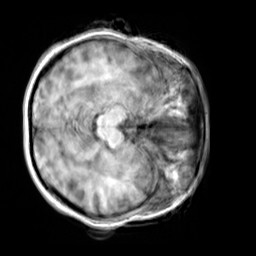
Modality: T1w
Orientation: axial
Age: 40
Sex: female
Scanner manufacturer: siemens
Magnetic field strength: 3 T
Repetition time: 2.3 s
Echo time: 0.00303 s